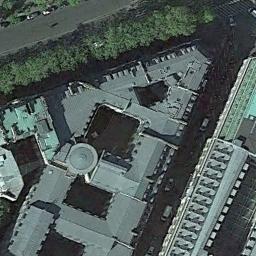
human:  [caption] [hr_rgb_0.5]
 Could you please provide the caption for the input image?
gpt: A commercial area with some buildings of the same style is surrounded by some roads and trees .

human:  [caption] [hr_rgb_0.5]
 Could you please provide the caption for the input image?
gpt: The commercial area is near the road .

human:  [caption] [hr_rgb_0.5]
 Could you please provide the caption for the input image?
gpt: There is a row of trees at the top .

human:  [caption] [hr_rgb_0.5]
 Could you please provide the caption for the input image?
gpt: In a business district there are several tall buildings of different shapes and several roads with many cars and many trees .

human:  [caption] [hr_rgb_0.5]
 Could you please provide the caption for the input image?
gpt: There are some blue buildings on a commercial area .